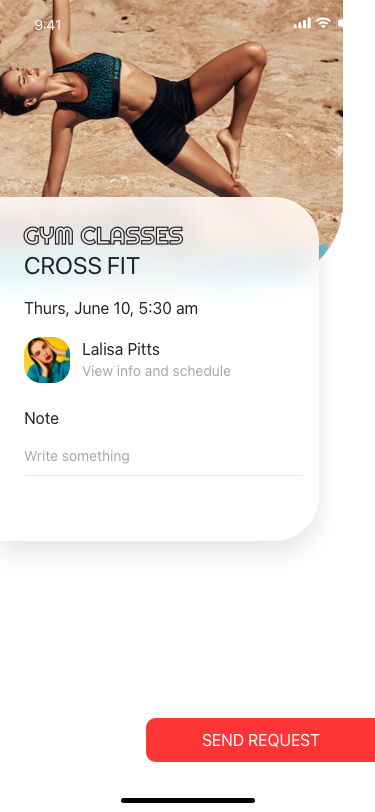
Text in this UI design:
SEND REQUEST
CROSS FIT
Lalisa Pitts
View info and schedule
Thurs, June 10, 5:30 am
Note
Write something